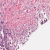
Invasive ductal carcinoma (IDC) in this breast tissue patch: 1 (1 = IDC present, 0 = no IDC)